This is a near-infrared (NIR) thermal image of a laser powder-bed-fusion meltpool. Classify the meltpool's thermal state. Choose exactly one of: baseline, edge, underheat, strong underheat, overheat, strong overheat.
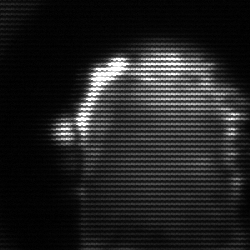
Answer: baseline